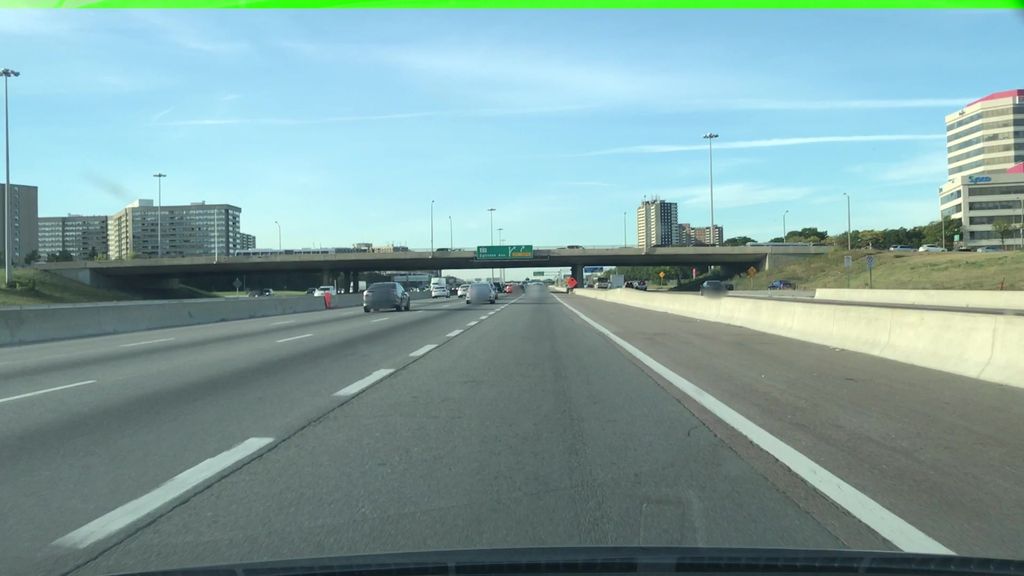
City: toronto